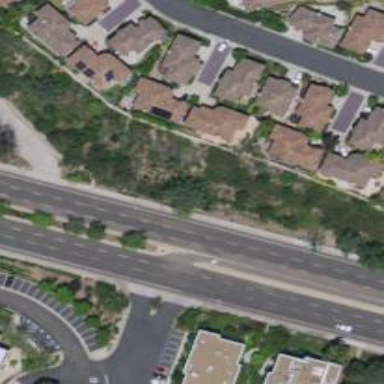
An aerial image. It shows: Secondary road with separate asphalt sidewalk.